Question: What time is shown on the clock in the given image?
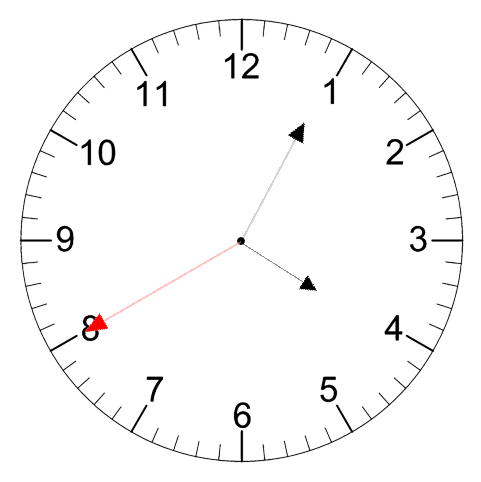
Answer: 04:04:40